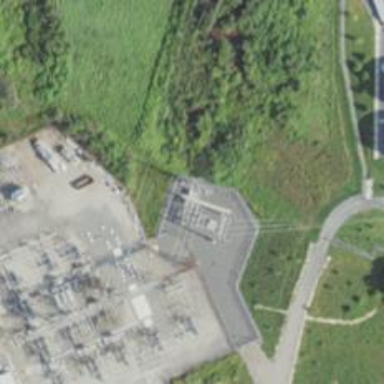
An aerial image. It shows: Switch for power supply.